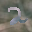
Label: 2